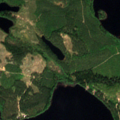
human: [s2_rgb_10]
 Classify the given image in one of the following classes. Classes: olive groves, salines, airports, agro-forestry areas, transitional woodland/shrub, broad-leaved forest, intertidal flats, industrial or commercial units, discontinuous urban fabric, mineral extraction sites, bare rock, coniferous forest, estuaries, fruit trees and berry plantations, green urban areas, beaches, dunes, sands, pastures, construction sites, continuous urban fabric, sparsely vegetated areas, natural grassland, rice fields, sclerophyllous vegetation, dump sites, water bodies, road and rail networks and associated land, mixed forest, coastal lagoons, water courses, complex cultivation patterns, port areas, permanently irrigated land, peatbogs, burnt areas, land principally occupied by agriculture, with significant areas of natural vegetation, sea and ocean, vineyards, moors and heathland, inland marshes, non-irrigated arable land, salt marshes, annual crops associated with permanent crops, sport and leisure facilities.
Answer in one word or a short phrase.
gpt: coniferous forest, transitional woodland/shrub, water bodies